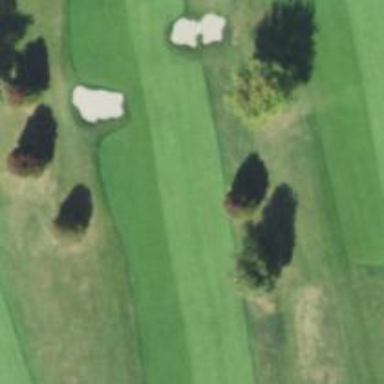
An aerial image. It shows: View of golf hole.